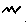
Label: zigzag